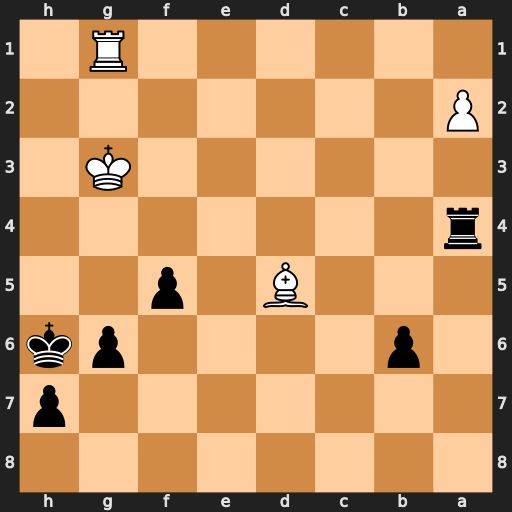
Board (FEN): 8/7p/1p4pk/3B1p2/r7/6K1/P7/6R1
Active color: b
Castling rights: -
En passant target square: -
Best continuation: Rg4+ Kf2 Rxg1 Kxg1 g5